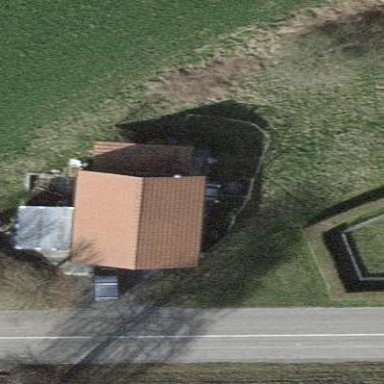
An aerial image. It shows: Shed.